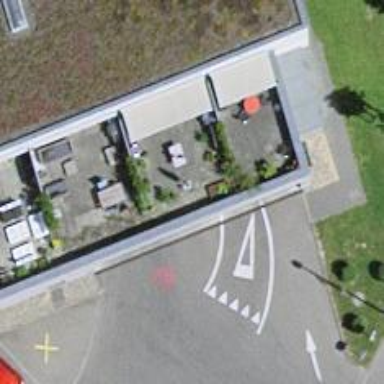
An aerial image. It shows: Parking entrance.